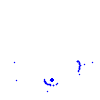
Particle: proton